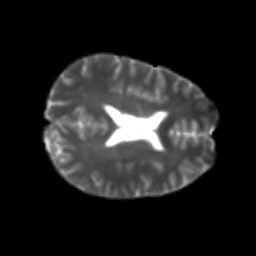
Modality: T2w
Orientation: axial
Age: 22
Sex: male
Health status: healthy
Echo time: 0.074 s